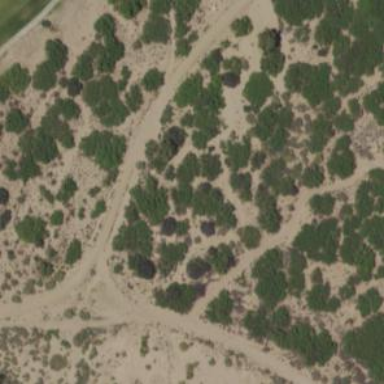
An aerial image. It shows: Golf cartpath that is also road path.